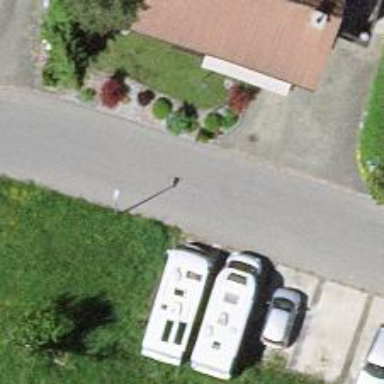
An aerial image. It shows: Residential road with asphalt surface.